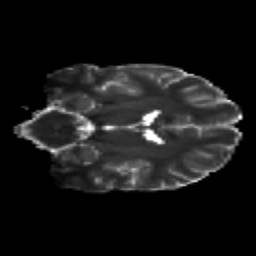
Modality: T2w
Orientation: coronal
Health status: healthy
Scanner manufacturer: siemens
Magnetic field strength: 3 T
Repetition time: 12 s
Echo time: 0.092 s